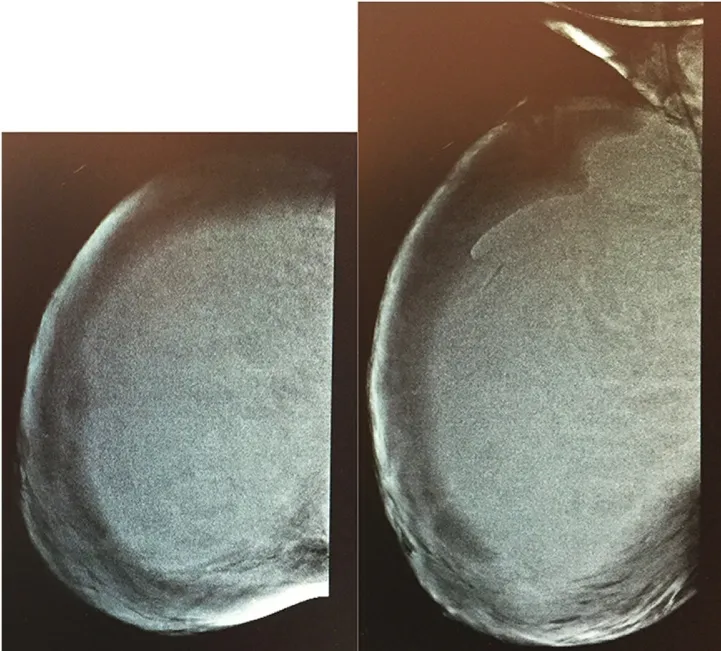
Mammography CC and LL dx.
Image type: radiology (x_ray)